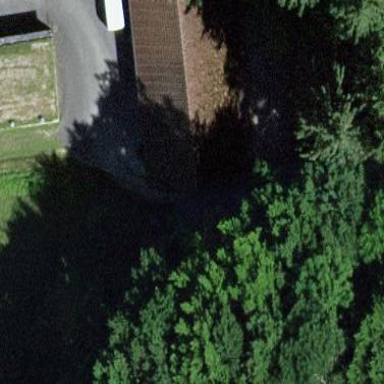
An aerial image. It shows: Barn.